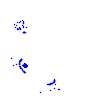
Particle: proton